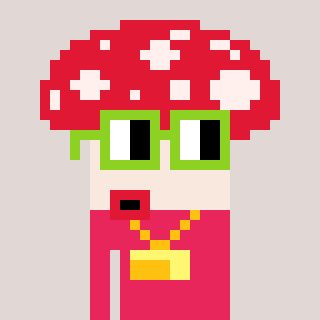
a pixel art character with square light green glasses, a mushroom-shaped head and a redpinkish-colored body on a warm background